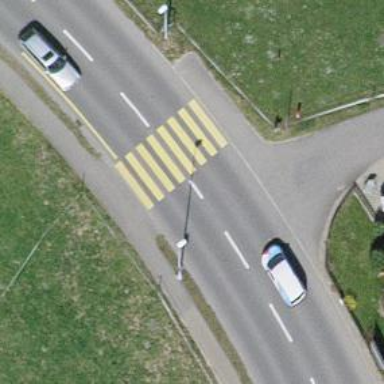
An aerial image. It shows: Uncontrolled zebra crossing on the road.